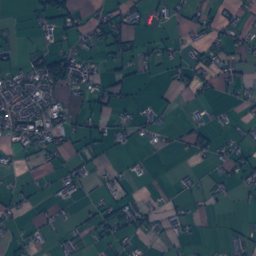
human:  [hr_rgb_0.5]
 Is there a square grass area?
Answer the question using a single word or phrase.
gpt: yes

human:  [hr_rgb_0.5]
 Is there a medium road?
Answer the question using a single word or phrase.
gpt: no

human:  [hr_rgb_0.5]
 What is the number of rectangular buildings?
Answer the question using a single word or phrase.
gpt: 1110

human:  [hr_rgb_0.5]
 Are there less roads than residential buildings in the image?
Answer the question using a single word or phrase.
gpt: yes

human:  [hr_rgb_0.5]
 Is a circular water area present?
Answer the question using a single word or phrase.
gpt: yes

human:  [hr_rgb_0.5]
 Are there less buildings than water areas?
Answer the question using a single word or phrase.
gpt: no

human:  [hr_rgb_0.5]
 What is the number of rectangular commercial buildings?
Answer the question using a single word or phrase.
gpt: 10

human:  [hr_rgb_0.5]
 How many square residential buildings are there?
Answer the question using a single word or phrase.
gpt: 1

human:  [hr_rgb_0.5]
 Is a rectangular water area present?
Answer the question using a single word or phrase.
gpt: yes

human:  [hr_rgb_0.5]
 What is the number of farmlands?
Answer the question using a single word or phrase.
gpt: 97

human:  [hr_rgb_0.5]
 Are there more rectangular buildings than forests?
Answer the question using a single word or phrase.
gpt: yes

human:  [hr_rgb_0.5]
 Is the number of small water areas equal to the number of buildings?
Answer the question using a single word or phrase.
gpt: no

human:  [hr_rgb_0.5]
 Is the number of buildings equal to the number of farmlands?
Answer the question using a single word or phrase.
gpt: no

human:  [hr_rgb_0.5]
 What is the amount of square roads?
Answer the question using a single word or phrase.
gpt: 0

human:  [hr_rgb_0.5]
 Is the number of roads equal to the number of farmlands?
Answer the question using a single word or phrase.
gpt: no

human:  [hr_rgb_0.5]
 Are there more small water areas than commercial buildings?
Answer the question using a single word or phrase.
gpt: no

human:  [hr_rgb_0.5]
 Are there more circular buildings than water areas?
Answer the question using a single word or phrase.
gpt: no

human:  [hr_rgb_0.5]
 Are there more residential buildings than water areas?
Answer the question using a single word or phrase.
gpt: yes

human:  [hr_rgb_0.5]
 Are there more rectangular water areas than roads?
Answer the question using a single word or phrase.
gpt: no

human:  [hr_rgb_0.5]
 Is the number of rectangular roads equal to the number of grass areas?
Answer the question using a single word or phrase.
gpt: no

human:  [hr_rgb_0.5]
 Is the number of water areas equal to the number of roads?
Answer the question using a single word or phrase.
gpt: no

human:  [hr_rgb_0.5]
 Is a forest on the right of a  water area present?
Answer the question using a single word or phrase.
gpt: yes

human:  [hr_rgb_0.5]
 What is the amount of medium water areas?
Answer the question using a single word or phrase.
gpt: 2

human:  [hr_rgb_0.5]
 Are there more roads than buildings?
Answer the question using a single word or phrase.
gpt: no

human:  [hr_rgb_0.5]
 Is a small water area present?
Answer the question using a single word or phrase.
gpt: yes

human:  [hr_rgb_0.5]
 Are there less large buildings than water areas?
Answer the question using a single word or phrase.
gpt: yes

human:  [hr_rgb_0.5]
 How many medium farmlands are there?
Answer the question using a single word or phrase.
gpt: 1

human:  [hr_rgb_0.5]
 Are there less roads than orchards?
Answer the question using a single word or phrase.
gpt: no

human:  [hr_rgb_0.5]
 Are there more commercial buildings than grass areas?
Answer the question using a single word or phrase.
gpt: no

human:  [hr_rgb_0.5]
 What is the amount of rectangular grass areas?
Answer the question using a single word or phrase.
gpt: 35

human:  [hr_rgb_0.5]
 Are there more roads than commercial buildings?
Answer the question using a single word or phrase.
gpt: yes

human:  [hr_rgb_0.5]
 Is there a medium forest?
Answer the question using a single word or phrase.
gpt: yes

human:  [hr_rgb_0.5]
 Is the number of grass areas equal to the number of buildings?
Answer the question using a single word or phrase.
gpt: no

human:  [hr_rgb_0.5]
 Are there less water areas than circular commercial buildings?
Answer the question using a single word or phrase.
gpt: no

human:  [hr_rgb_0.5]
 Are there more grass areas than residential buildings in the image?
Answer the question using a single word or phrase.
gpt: no

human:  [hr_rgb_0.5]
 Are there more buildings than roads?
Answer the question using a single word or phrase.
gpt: yes